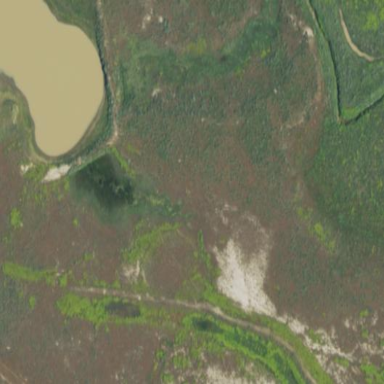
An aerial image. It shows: Reservoir.